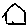
Label: house